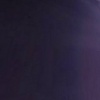
Label: space